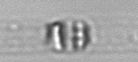
Label: Dactyliosolen_blavyanus